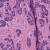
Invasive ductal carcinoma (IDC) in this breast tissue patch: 1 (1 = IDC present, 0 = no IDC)